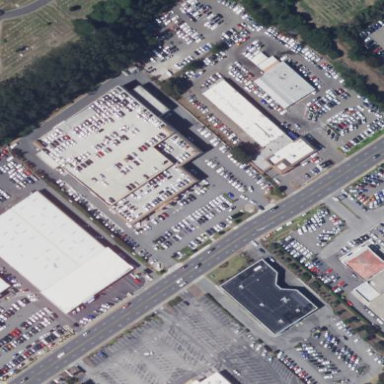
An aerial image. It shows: Retail area.